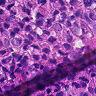
Metastatic tissue present: yes